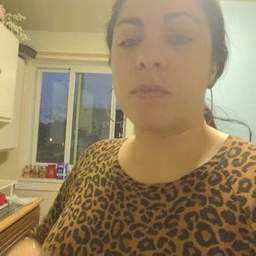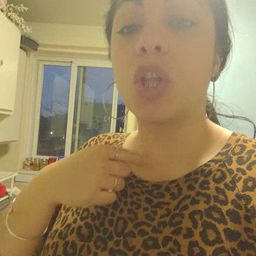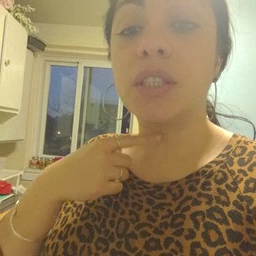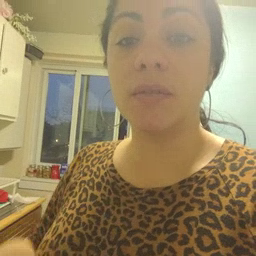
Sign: thirsty